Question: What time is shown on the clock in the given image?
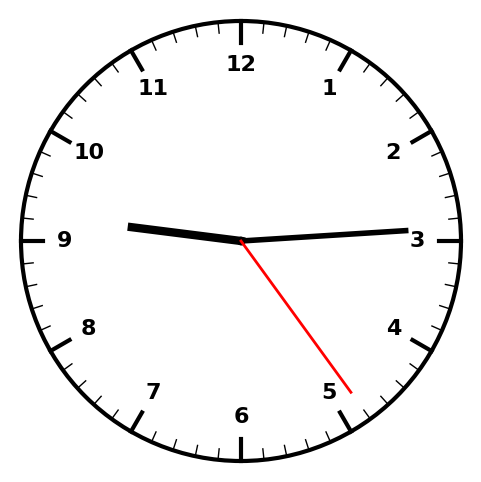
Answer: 09:14:24